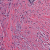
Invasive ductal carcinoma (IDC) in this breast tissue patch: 0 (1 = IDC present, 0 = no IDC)